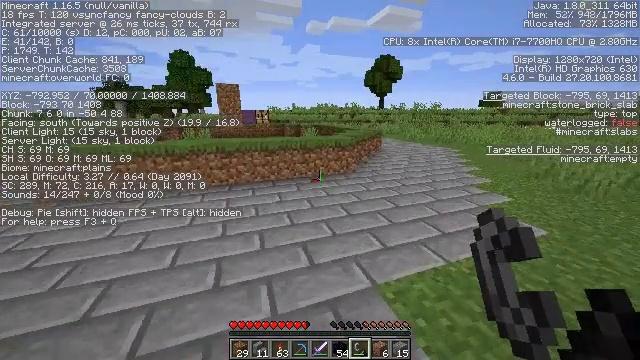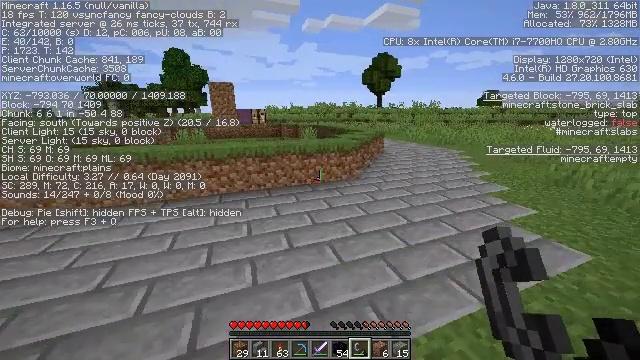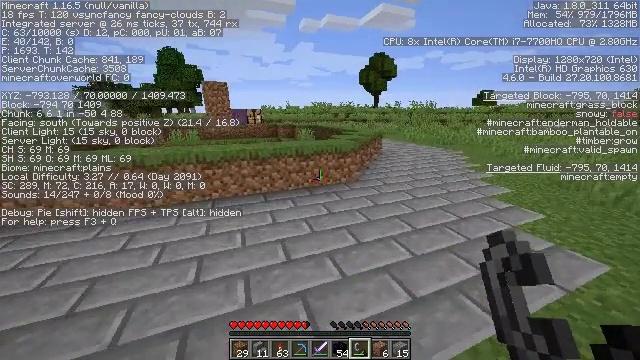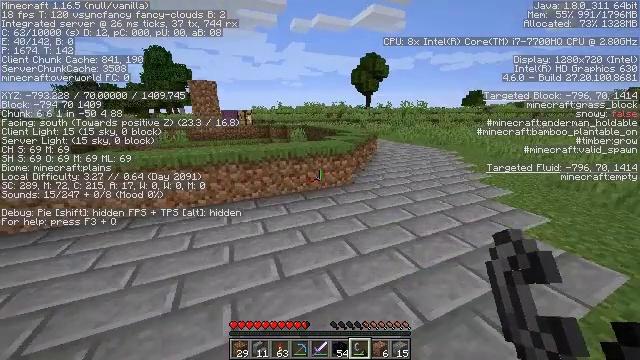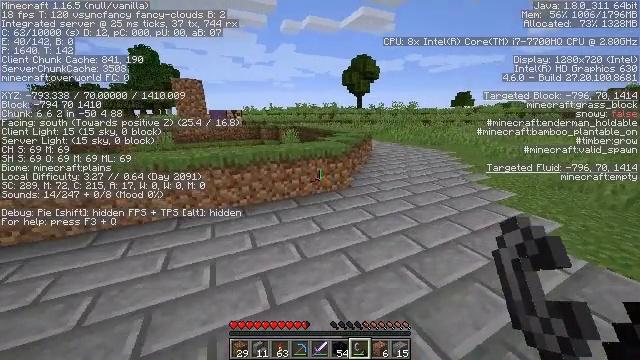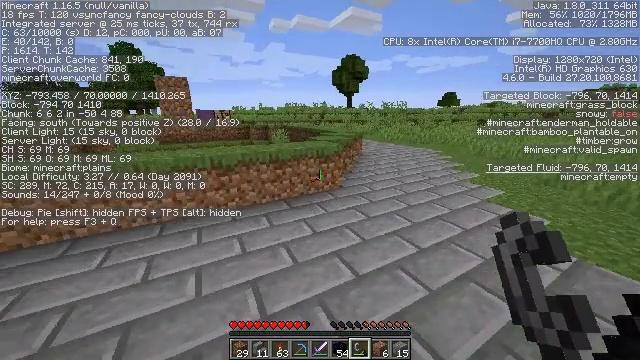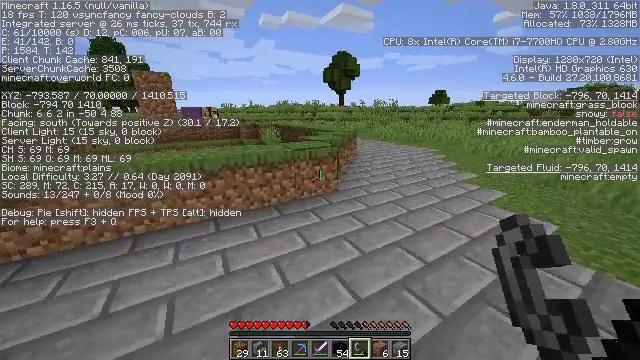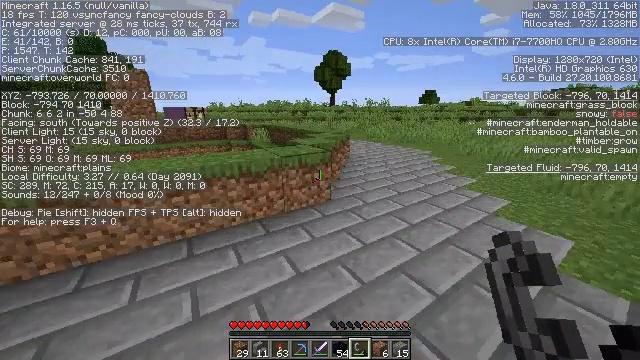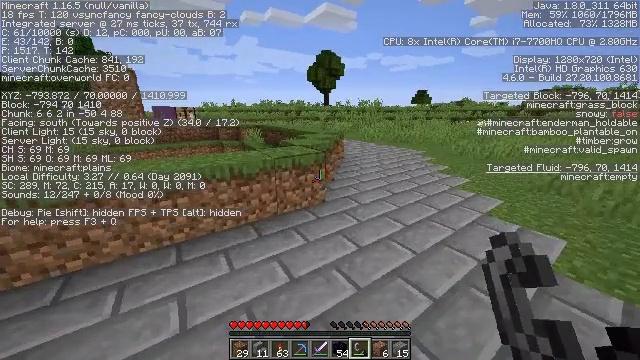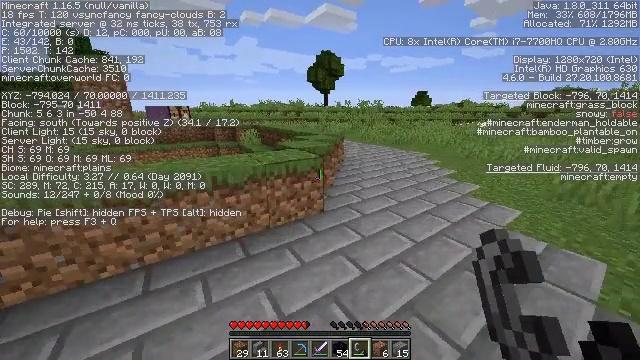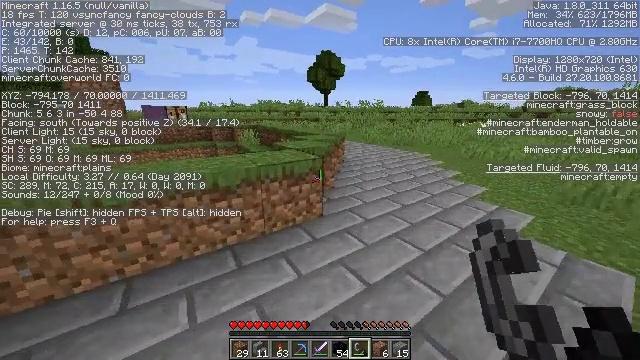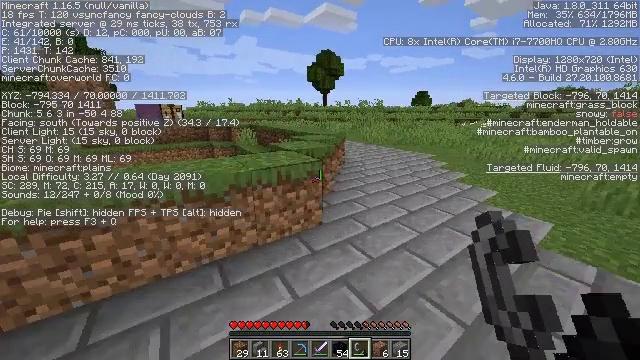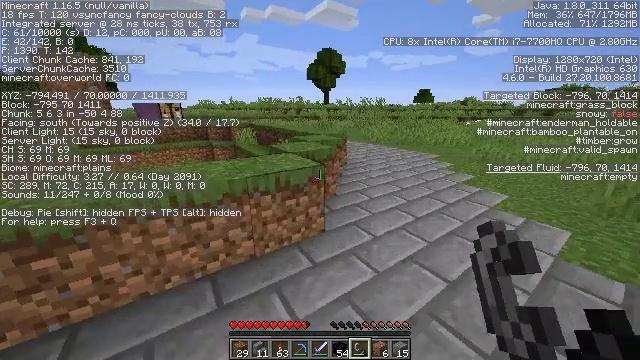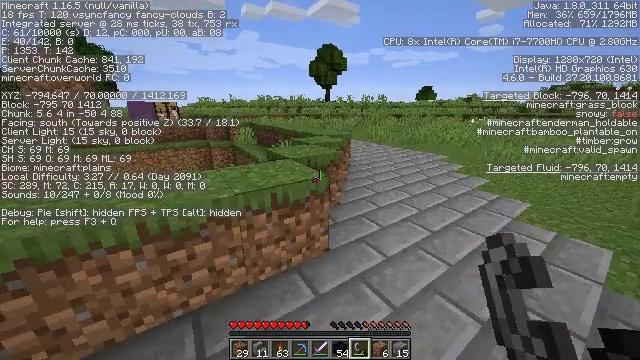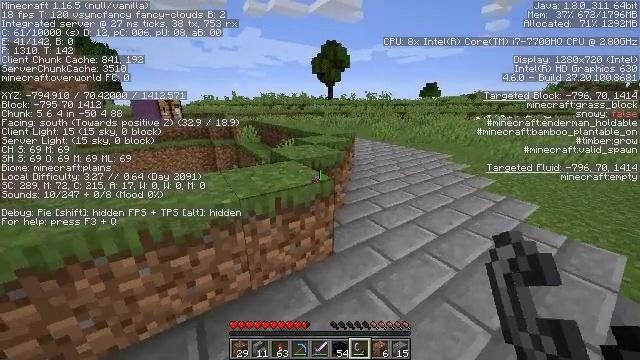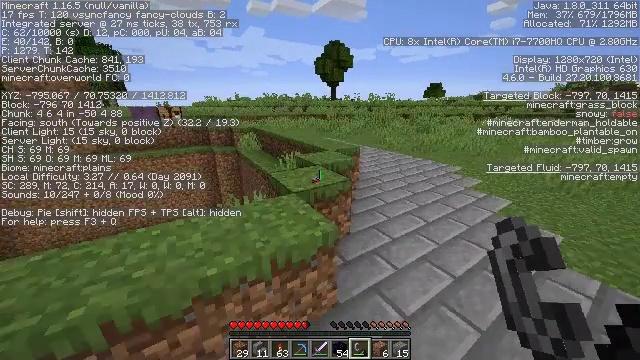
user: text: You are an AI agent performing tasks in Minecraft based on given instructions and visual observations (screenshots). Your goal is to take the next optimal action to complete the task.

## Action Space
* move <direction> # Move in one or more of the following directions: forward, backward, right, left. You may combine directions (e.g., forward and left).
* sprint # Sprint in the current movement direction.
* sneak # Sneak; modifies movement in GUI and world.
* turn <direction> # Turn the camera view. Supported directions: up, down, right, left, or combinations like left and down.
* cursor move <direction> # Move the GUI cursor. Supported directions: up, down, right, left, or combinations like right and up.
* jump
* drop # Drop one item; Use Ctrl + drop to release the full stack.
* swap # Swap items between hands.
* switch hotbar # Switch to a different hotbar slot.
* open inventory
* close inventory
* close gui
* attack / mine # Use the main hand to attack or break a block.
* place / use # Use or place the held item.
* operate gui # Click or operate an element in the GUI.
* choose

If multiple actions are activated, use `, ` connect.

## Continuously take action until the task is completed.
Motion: motion action
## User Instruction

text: Fight hostile mobs.
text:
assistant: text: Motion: move forward
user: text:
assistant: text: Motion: move forward
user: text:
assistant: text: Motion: move forward, turn right
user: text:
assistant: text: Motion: move forward, turn right
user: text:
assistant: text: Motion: move forward, turn right
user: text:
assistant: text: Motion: move forward, turn right
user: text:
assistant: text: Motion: move forward, turn right
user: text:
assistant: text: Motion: move forward, turn right
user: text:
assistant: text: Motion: move forward
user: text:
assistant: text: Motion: move forward
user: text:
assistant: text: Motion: move forward
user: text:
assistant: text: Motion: move forward
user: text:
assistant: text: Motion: move forward
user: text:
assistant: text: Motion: move forward, jump
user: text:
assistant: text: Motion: move forward, jump
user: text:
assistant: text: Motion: move forward, jump
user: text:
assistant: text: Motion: move forward, jump
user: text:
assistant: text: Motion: move forward
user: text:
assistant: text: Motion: move forward
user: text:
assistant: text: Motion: no_op
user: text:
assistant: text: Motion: no_op
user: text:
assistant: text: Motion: no_op
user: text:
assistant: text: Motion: no_op
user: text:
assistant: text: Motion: turn left
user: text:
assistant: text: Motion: turn left
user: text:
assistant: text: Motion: turn left and down
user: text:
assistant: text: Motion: turn left
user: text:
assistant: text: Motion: turn left
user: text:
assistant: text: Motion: turn left
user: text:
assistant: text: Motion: turn left